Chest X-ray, AP view. Patient: 57 years old, sex M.
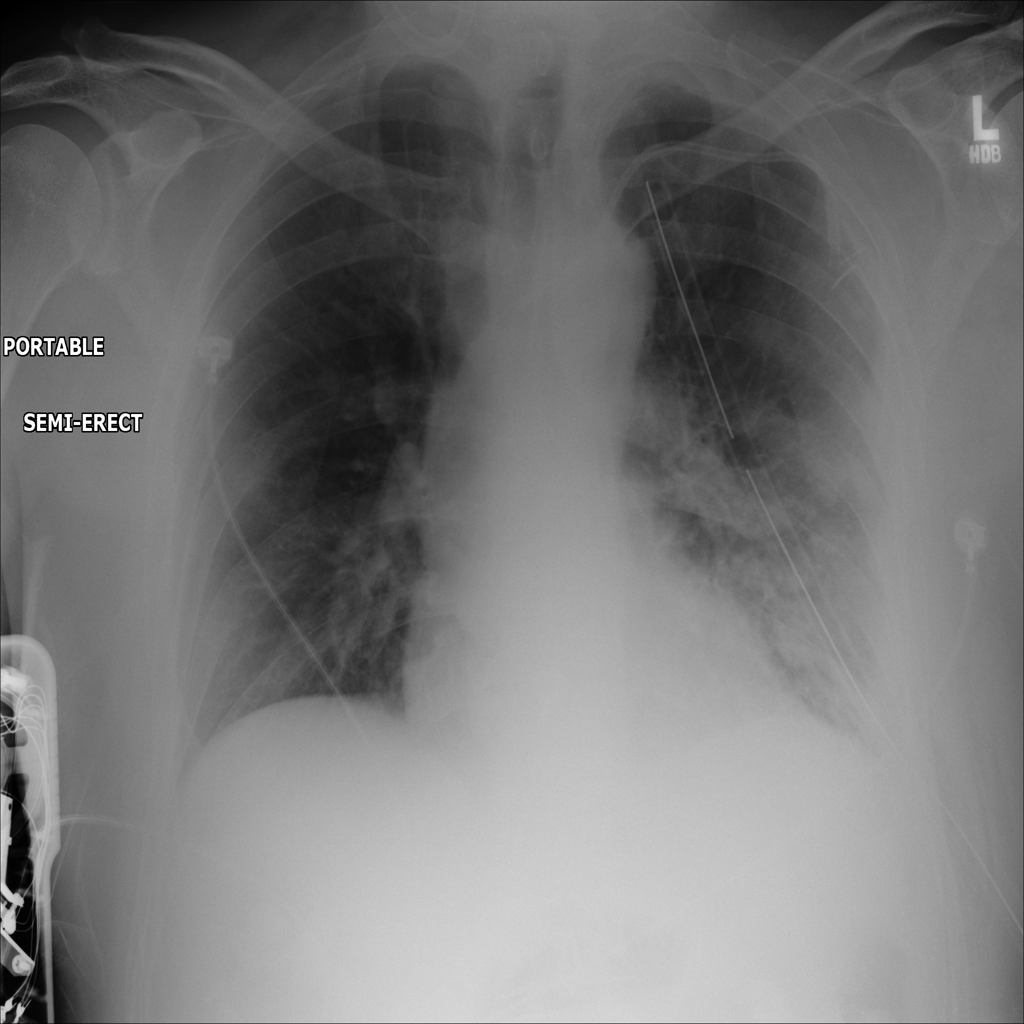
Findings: Effusion